Question: Ok, so I'm learning about concurrency and checking out the filter lock code. The lock function contains while loop with a E that's backwards.

I am mostly a php guy with some basic c++ knowledge and can do very basic stuff with java but I have never seen such. The variable "me" has been declared as an int which is ThreadID.get() and this while loop is in a "for loop" where "i" is the counter.
It looks like their casting but I don't even see how this symbol with the "k" has been made. I don't see it on my keyboard. I understand the last part of this test but not the first group.
The "k" is not actually defined but then used in the second group of this test. Can some explain to me what's happening with this backward capital "E" and if possible, what is it called if it even has a name.
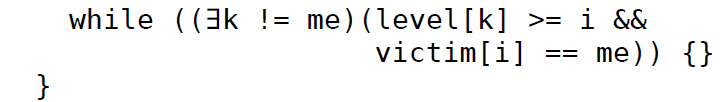
Answer: '' don't have any special meaning in Java. It must have been printing mistake. I did found the source <URL>, that you are pointing out.
'''
while ((k != me)
'''
It should have been,
'''
while ((k != me)
'''